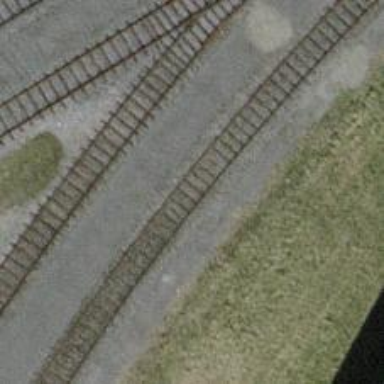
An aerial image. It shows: Single-track railway spur.